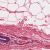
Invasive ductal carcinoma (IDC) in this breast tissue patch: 0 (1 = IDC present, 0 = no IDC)